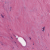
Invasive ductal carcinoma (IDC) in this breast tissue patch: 1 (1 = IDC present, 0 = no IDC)